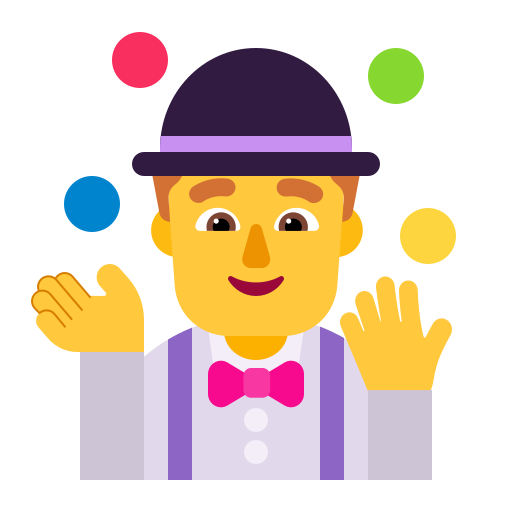
man juggling flat default